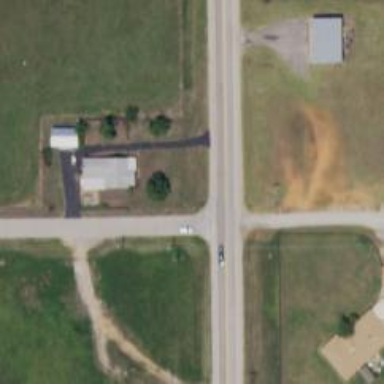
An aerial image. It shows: Stop road.